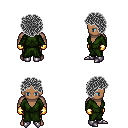
a pixel art fantasy rpg character, male body template, human, dark skin, green robe, gold greaves, gray curly afro hairstyle, gold gloves, metal boots, four views (front, back, left, right), 2x2 character sprite sheet, small pixel art, hard edges, no anti-aliasing